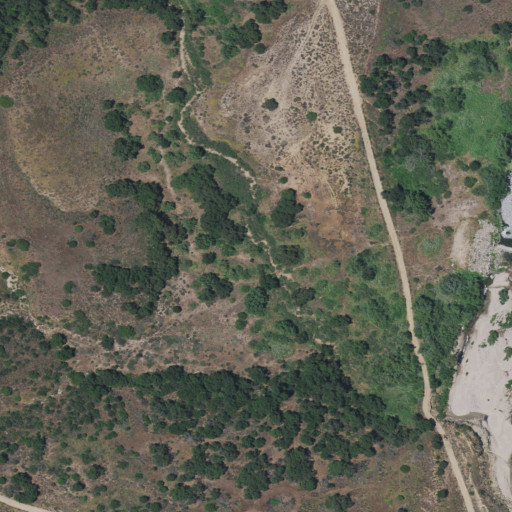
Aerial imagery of valley in California named Wood Canyon containing shrub, grassland, woody wetlands, herbaceous wetlands, and low intensity development